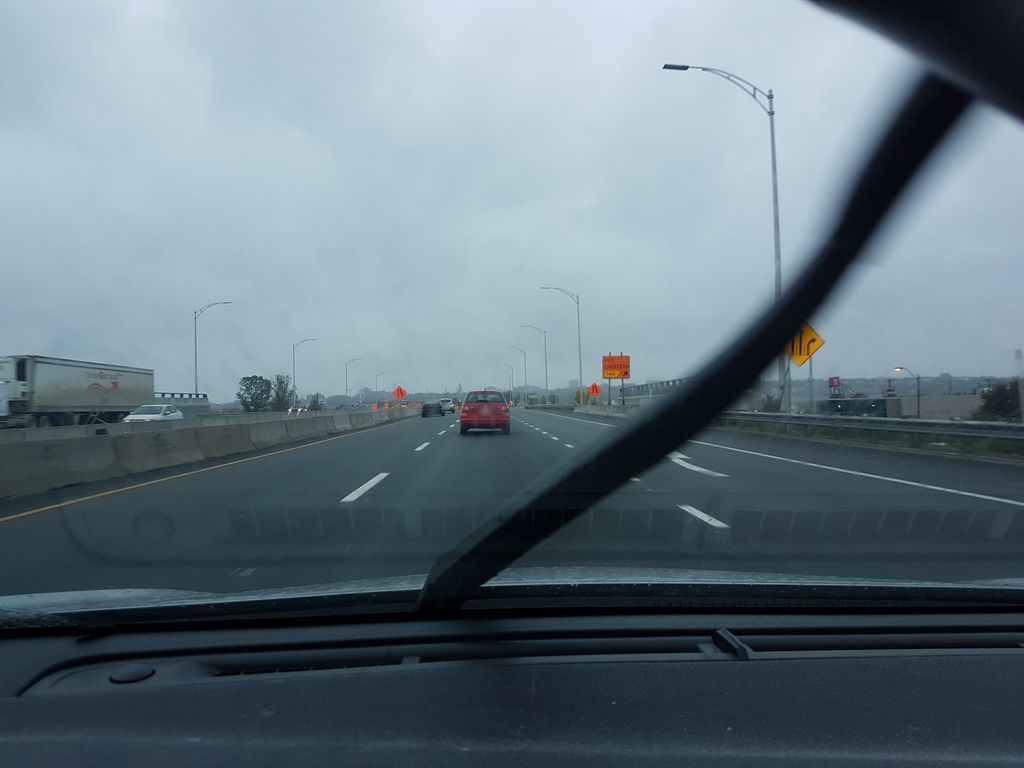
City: quebec_city